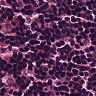
Metastatic tissue present: no